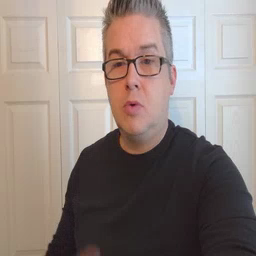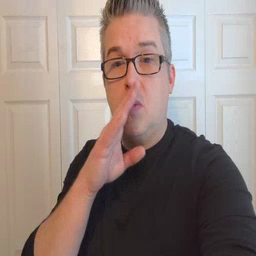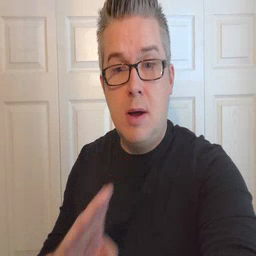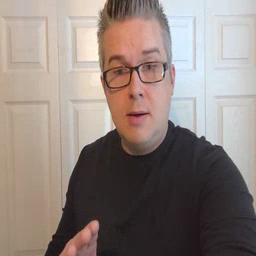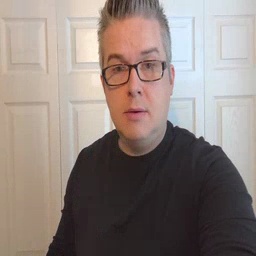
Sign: quiet